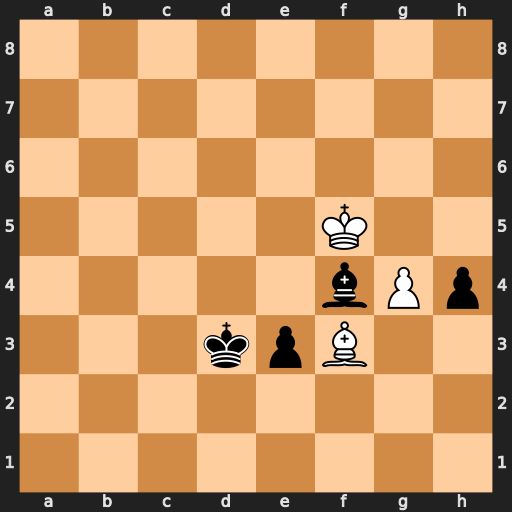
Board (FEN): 8/8/8/5K2/5bPp/3kpB2/8/8
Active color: w
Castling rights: -
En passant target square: -
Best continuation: Kxf4 h3 Kg3